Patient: sex F, age 82
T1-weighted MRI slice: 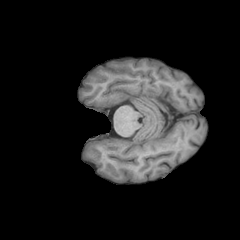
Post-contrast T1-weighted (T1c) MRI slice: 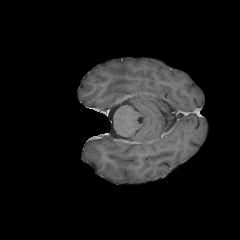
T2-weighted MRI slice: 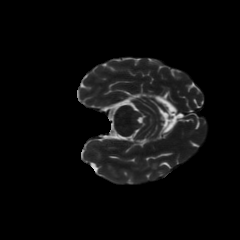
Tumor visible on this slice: yes
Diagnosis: Glioblastoma, IDH-wildtype
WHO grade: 4